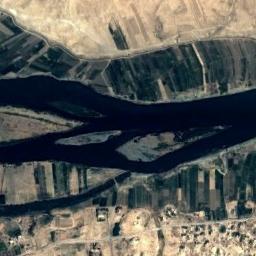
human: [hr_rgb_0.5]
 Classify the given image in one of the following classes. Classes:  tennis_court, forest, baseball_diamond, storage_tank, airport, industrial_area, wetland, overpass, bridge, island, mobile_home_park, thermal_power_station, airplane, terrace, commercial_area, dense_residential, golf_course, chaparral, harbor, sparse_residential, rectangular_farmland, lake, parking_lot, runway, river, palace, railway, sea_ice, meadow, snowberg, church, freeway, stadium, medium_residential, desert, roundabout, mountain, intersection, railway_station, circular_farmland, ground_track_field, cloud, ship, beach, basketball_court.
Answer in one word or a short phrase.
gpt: river